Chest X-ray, AP view. Patient: 50 years old, sex M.
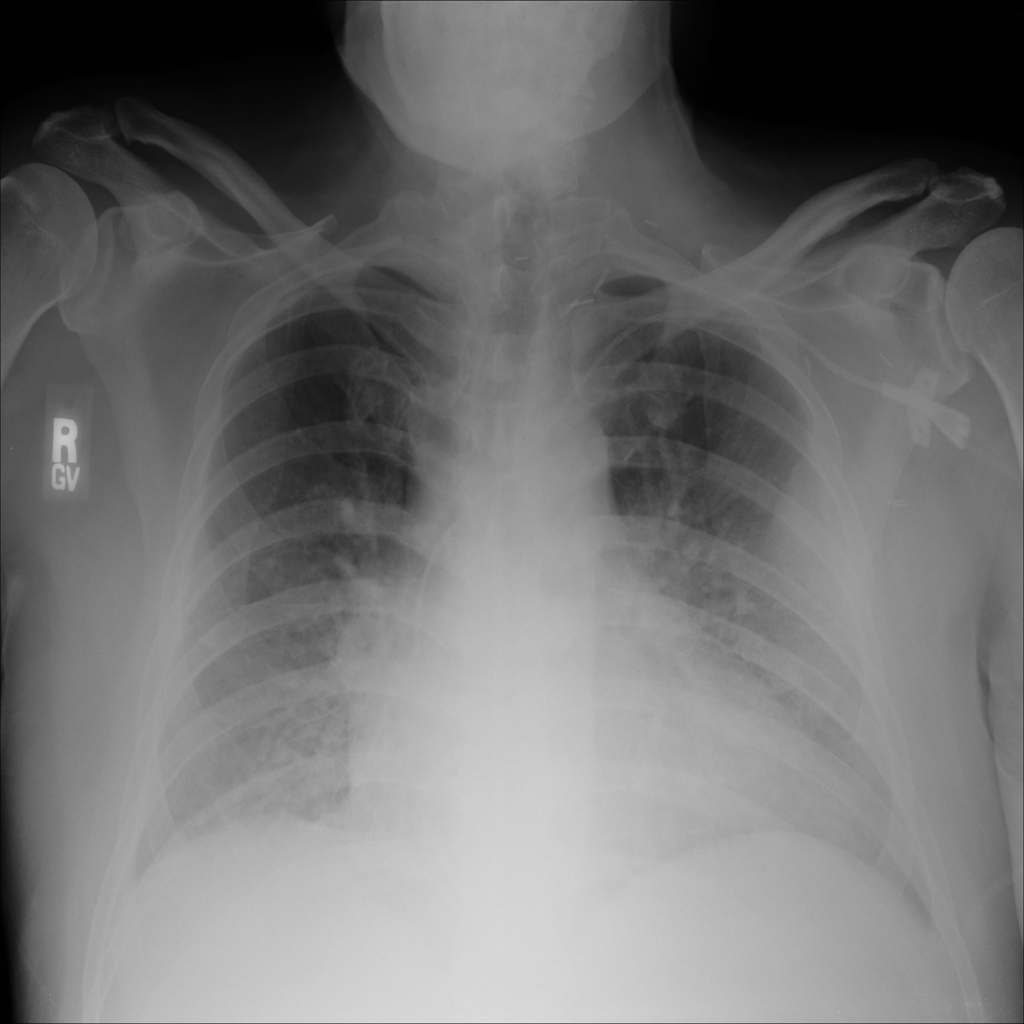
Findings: Mass